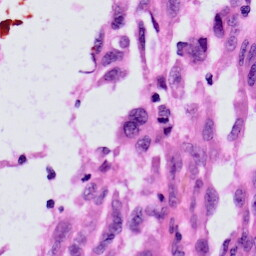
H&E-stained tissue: Skin